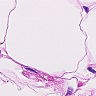
Metastatic tissue present: no